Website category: sports
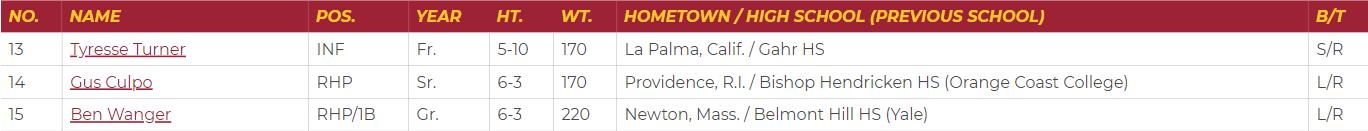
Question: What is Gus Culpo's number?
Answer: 14

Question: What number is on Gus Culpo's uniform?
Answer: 14

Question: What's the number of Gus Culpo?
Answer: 14

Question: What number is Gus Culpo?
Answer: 14

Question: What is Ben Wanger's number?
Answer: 15

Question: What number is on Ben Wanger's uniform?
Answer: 15

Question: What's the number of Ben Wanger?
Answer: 15

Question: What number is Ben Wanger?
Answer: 15

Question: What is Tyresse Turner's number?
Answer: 13

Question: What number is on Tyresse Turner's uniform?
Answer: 13

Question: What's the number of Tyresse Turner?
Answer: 13

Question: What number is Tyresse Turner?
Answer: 13

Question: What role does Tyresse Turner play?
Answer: INF

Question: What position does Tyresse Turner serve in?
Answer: INF

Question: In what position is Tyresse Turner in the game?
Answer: INF

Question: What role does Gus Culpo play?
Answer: RHP

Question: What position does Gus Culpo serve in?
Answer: RHP

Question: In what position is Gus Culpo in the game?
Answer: RHP

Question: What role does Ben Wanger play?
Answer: RHP/1B

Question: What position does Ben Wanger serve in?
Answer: RHP/1B

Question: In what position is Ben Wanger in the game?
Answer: RHP/1B

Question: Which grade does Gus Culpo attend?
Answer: Sr.

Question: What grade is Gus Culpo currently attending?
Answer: Sr.

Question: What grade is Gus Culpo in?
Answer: Sr.

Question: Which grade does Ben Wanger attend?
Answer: Gr.

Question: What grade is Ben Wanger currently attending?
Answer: Gr.

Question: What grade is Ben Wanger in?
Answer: Gr.

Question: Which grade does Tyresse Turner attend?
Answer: Fr.

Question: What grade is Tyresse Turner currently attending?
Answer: Fr.

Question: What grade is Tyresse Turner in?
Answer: Fr.

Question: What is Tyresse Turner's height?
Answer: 5-10

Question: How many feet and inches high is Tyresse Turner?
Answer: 5-10

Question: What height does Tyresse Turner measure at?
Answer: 5-10

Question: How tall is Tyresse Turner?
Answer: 5-10

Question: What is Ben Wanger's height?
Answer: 6-3

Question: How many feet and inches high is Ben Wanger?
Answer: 6-3

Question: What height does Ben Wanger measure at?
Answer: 6-3

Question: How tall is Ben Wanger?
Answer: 6-3

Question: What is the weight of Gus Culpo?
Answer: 170

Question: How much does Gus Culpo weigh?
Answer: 170

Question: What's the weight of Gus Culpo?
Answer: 170

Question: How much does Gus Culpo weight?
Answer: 170

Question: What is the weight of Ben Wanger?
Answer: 220

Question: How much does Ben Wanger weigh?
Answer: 220

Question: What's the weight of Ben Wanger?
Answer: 220

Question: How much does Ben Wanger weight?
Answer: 220

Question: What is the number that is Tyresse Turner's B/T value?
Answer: S/R

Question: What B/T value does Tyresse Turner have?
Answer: S/R

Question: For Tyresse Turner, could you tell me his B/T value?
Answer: S/R

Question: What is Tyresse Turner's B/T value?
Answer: S/R

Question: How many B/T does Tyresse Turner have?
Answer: S/R

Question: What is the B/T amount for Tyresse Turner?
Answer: S/R

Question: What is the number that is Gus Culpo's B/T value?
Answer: L/R

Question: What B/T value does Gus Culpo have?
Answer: L/R

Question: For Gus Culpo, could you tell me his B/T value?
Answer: L/R

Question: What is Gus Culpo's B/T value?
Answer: L/R

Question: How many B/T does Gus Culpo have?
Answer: L/R

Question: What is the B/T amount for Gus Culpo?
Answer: L/R

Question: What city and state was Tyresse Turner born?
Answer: La Palma, Calif.

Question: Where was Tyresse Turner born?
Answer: La Palma, Calif.

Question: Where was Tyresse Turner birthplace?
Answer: La Palma, Calif.

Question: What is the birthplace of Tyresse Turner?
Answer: La Palma, Calif.

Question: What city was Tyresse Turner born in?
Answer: La Palma, Calif.

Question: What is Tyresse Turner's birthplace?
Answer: La Palma, Calif.